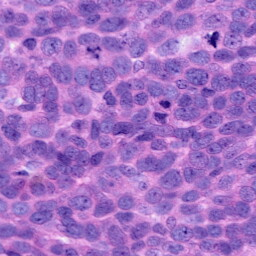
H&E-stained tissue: Ovarian